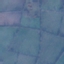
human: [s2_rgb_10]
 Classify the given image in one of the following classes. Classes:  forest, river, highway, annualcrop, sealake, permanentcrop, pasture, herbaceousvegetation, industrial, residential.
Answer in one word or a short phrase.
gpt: Pasture